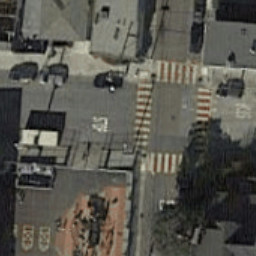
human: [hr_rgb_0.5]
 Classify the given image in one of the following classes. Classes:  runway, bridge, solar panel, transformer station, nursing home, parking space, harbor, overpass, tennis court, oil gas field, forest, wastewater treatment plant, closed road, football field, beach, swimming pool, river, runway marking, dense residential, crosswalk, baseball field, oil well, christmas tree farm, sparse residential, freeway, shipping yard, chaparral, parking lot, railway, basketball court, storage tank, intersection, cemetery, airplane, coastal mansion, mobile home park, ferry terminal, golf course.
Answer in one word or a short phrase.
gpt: crosswalk